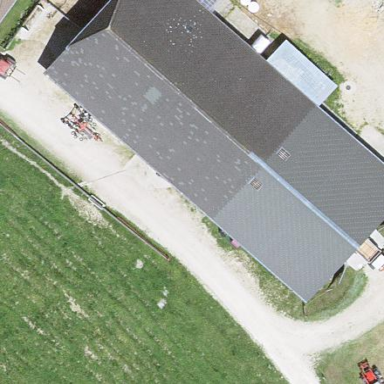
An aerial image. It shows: Farm auxiliary building.